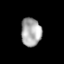
Tissue: lung
Cell type: Others
Senescence score: 0.1485
Nuclear area (px): 561
Mean DAPI intensity: 170.918